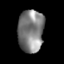
Tissue: skin
Cell type: Epithelial cells
Senescence score: 0.2775
Nuclear area (px): 1073
Mean DAPI intensity: 127.792